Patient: sex M, age 36
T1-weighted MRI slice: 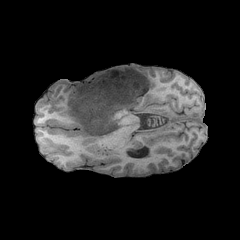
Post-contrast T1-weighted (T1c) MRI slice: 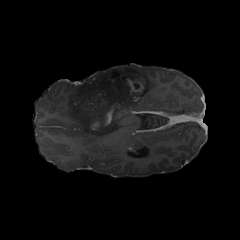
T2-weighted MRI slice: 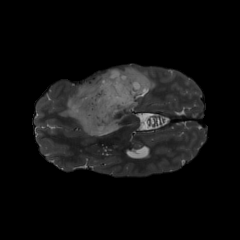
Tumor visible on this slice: yes
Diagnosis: Astrocytoma, IDH-mutant
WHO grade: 4